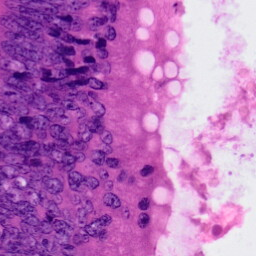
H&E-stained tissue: Colon